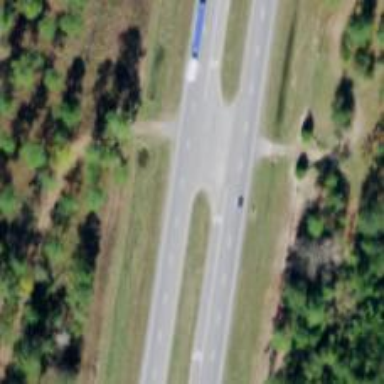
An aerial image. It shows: Asphalt trunk highway classified as expressway.